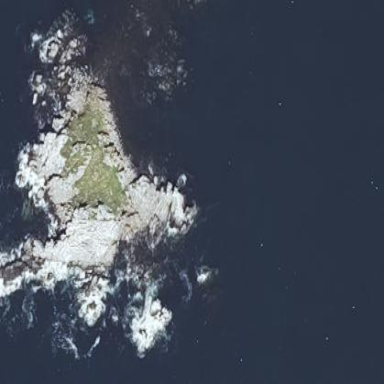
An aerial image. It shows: Islet along the natural coastline.